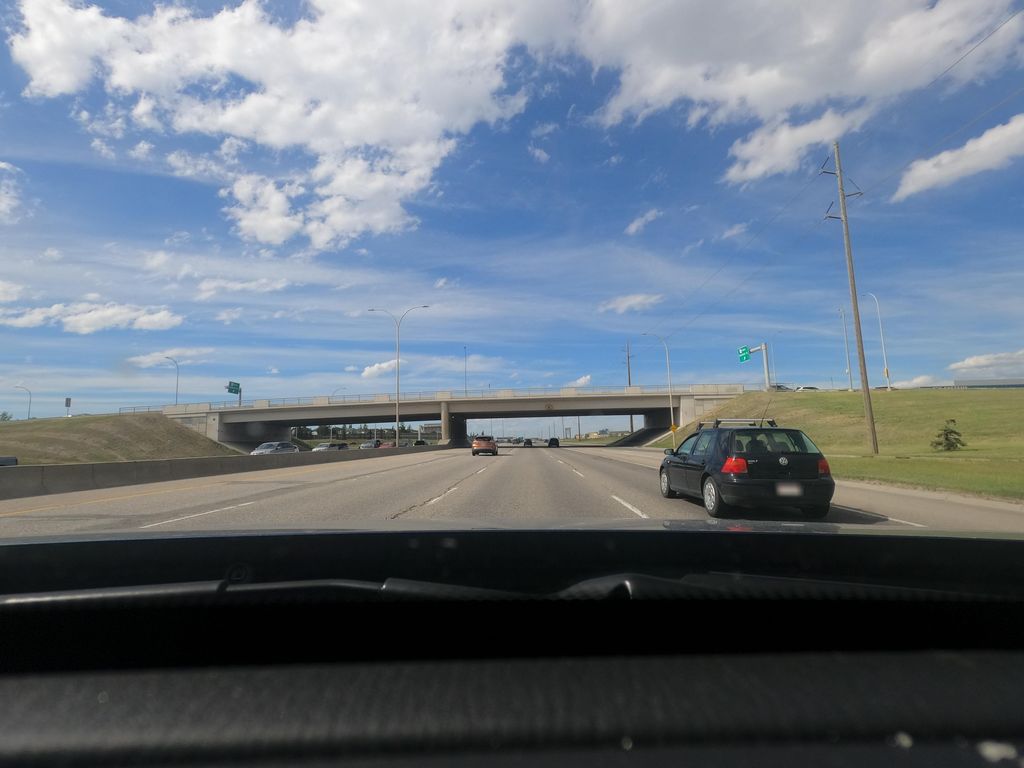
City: calgary